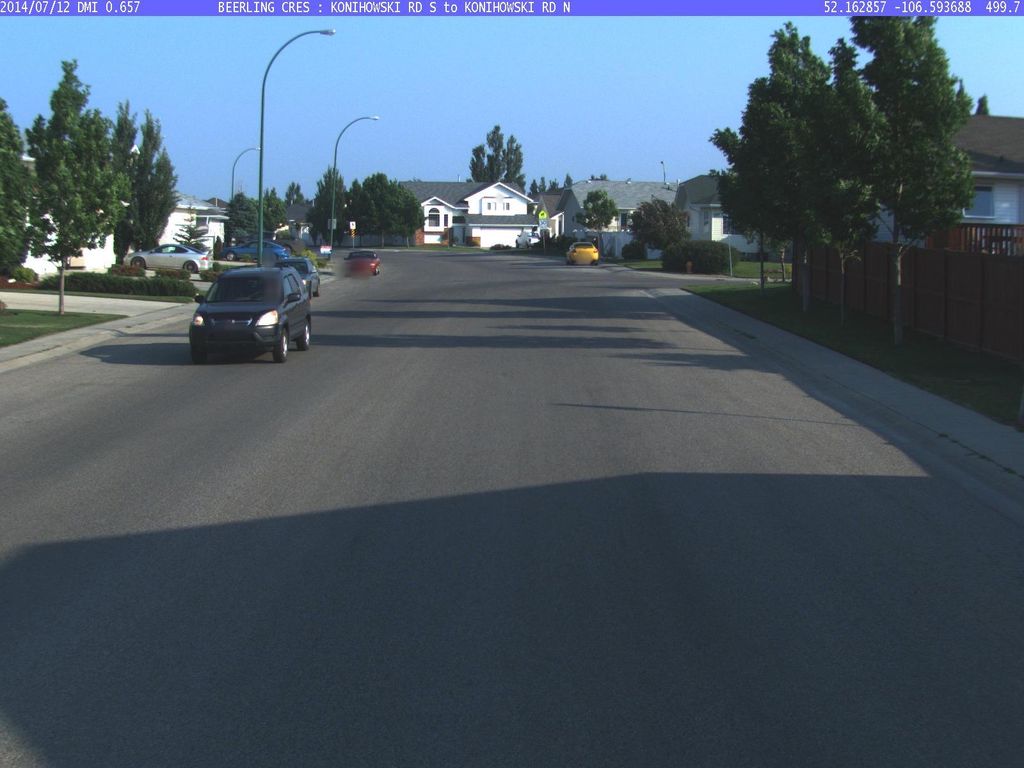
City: saskatoon